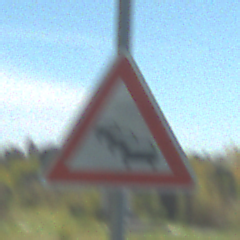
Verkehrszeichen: Stau
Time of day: Midday
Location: Outdoor (Special)
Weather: PartlyCloudy
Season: NotSpecified
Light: Natural